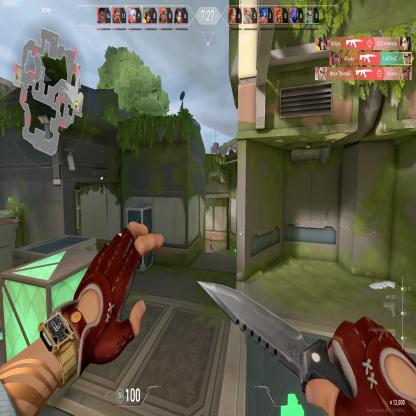
Label: enemy